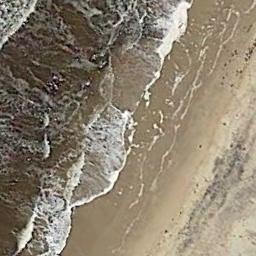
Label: beach